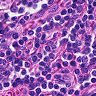
Metastatic tissue present: no